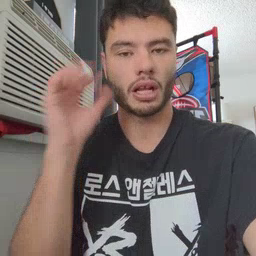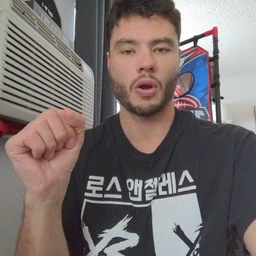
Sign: loud